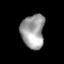
Tissue: lung
Cell type: Epithelial cells
Senescence score: 0.5713
Nuclear area (px): 777
Mean DAPI intensity: 159.223